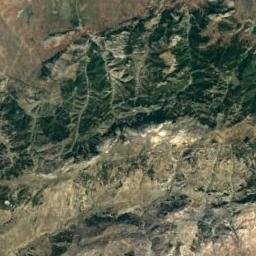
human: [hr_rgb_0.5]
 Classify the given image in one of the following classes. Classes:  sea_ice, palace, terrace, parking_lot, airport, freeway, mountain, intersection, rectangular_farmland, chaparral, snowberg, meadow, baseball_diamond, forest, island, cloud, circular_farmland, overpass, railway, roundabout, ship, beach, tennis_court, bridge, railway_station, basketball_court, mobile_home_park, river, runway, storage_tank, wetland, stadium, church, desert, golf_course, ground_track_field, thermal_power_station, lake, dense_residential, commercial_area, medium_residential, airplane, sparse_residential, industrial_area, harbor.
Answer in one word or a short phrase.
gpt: mountain